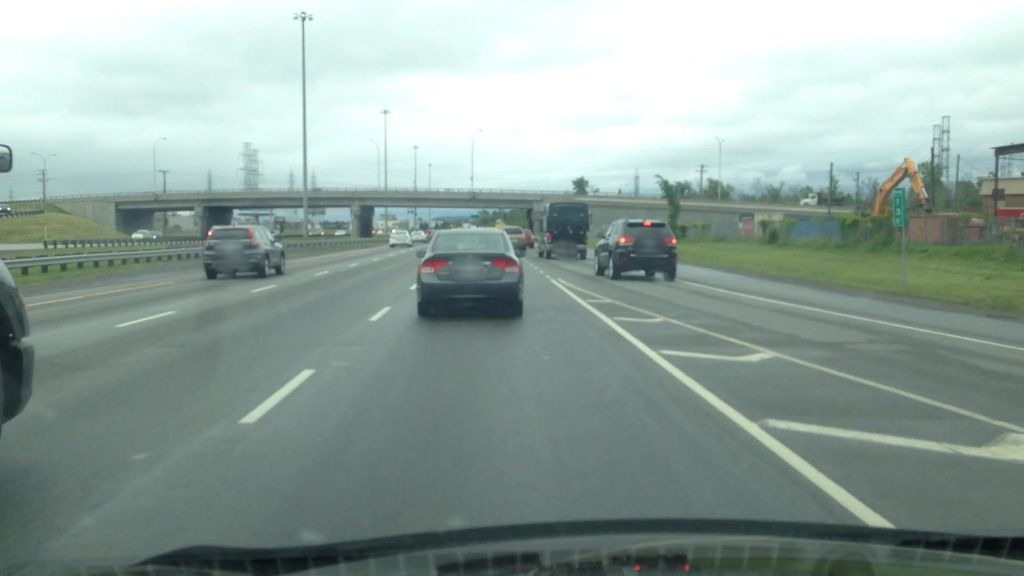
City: montreal